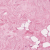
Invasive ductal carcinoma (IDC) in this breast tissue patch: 0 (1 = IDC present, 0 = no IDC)